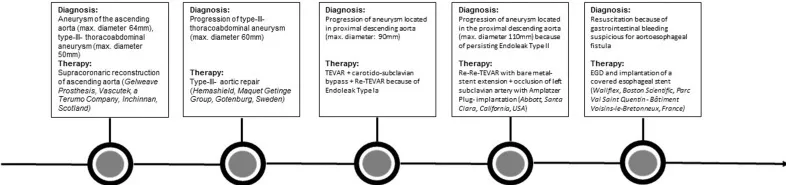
Past medical patient history.
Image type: chart (chart)